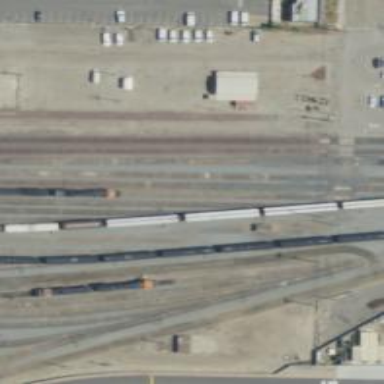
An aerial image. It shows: Railway yard used for servicing trains.